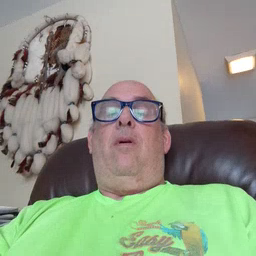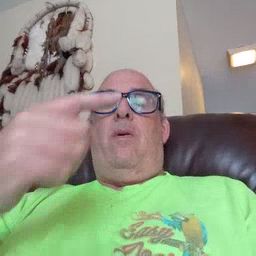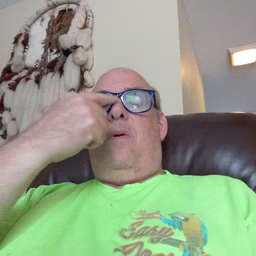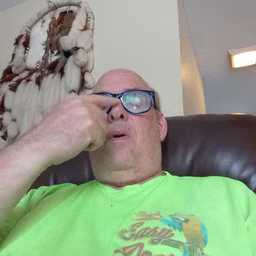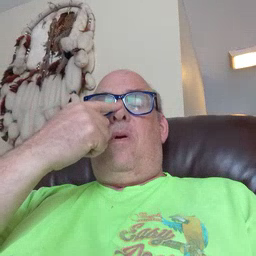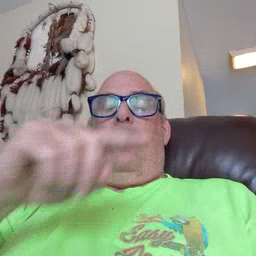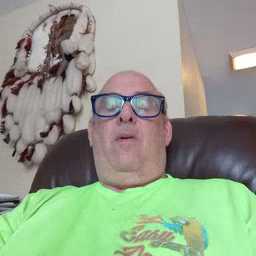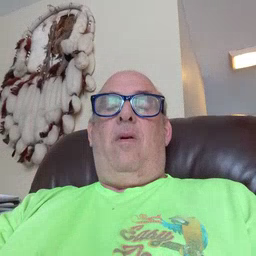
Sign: nose